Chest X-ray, PA view. Patient: 45 years old, sex F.
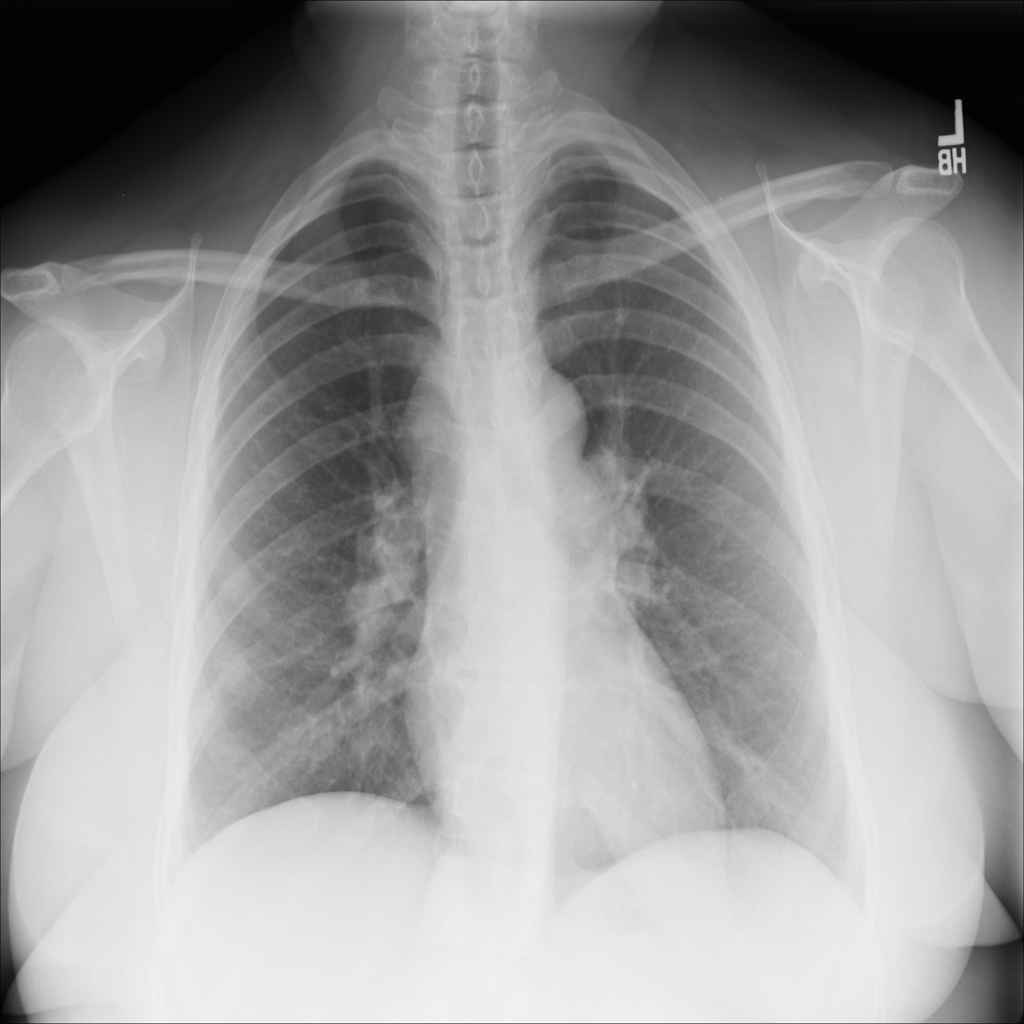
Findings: No Finding